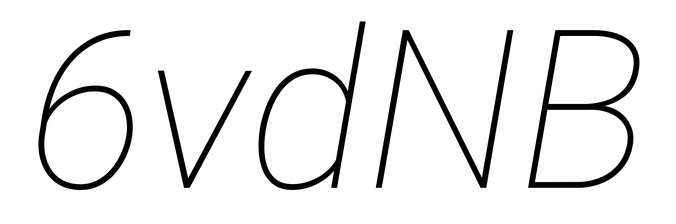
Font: Roboto-Italic_Thin_Italic